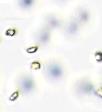
Label: Phaeocystis